Question: I have an excel files that contain values which i would like to write to text as shown on the right side of the image shown below. I have been doing this by hand but it is very tedious. I have tried using python but I am getting frustrated with my accrued knowledge of python so far. Thanks for the help
for those that can't see it, I would like it outputted as this
'''
[wind#]
Height=
Direction=
Velocity=
'''
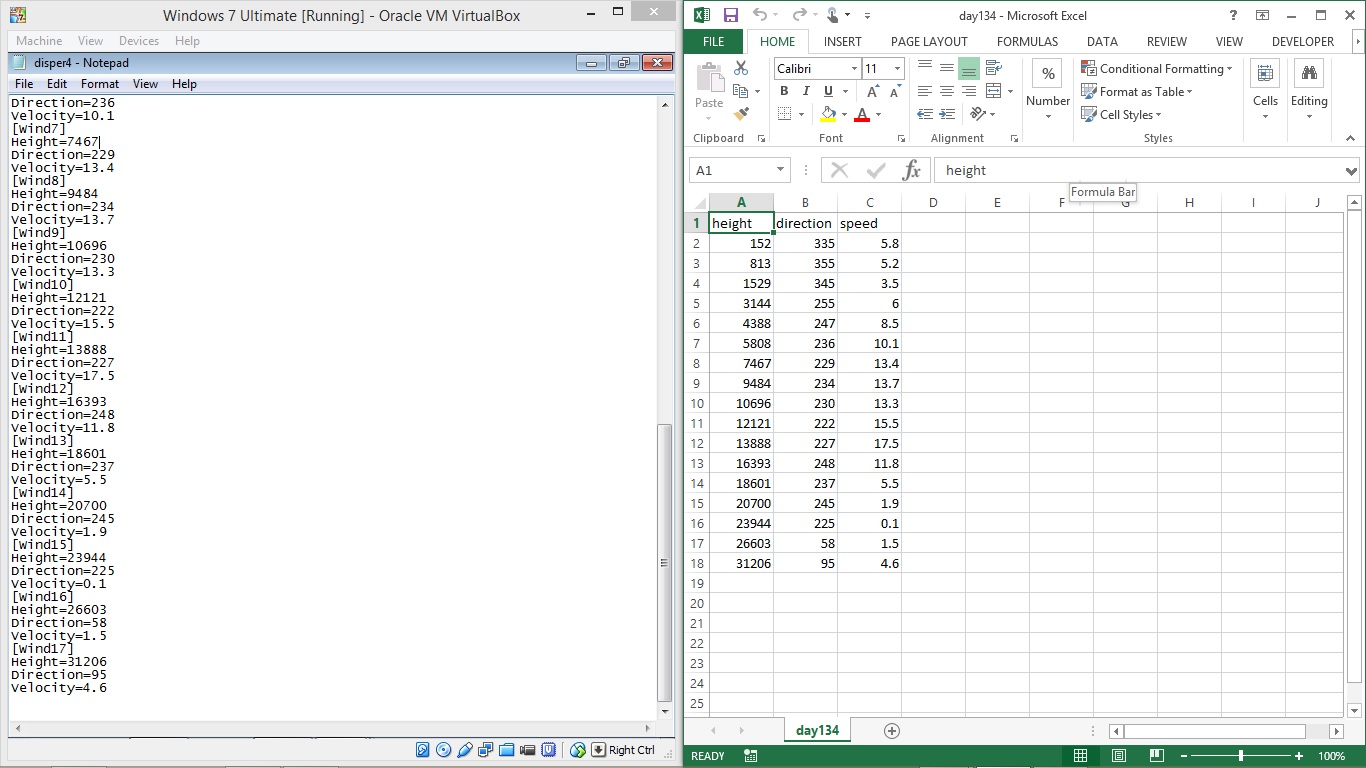
Answer: You could export your excel file to .csv (I hope you can figure out on how to do this on your own) file and get back something like this:
'''
height,direction,speed
1,2,3
3,2,1
'''
With the following .py script you can take the input file (which is in csv format) and transform it to your output. Where input.csv is your csv file which resides in the same folder as your script and output.txt is the file which will be your result.
'''
f = open('input.csv', 'r')
g = open('output.txt', 'w')
# Header lines must be kept separately since we will be using them for every time
first_line = f.readline()
headers = first_line.split(',')
headers[-1] = headers[-1].strip()
length = len(headers)
# Capitalize each header word.
for i in range(length):
headers[i] = headers[i].capitalize()
counter = 1
for line in f:
values = line.split(',')
values[-1] = values[-1].strip() #remove EOL character
g.write('[Wind' + str(counter) + ']' + "
")
for i in range(length):
g.write(headers[i] + "=" + values[i] + "
")
counter += 1
g.close()
f.close()
'''
input:
'''
height,direction,speed
1,2,3
3,2,1
'''
output:
'''
[Wind1]
Height=1
Direction=2
Speed=3
[Wind2]
Height=3
Direction=2
Speed=1
'''